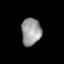
Tissue: lung
Cell type: T cells
Senescence score: 0.2069
Nuclear area (px): 528
Mean DAPI intensity: 153.809